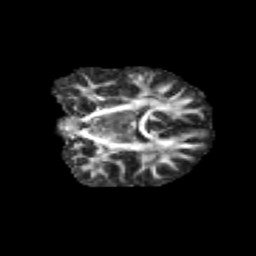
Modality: FA
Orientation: coronal
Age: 10
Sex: female
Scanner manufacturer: siemens
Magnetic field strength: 3 T
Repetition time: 3.8 s
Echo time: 0.07 s